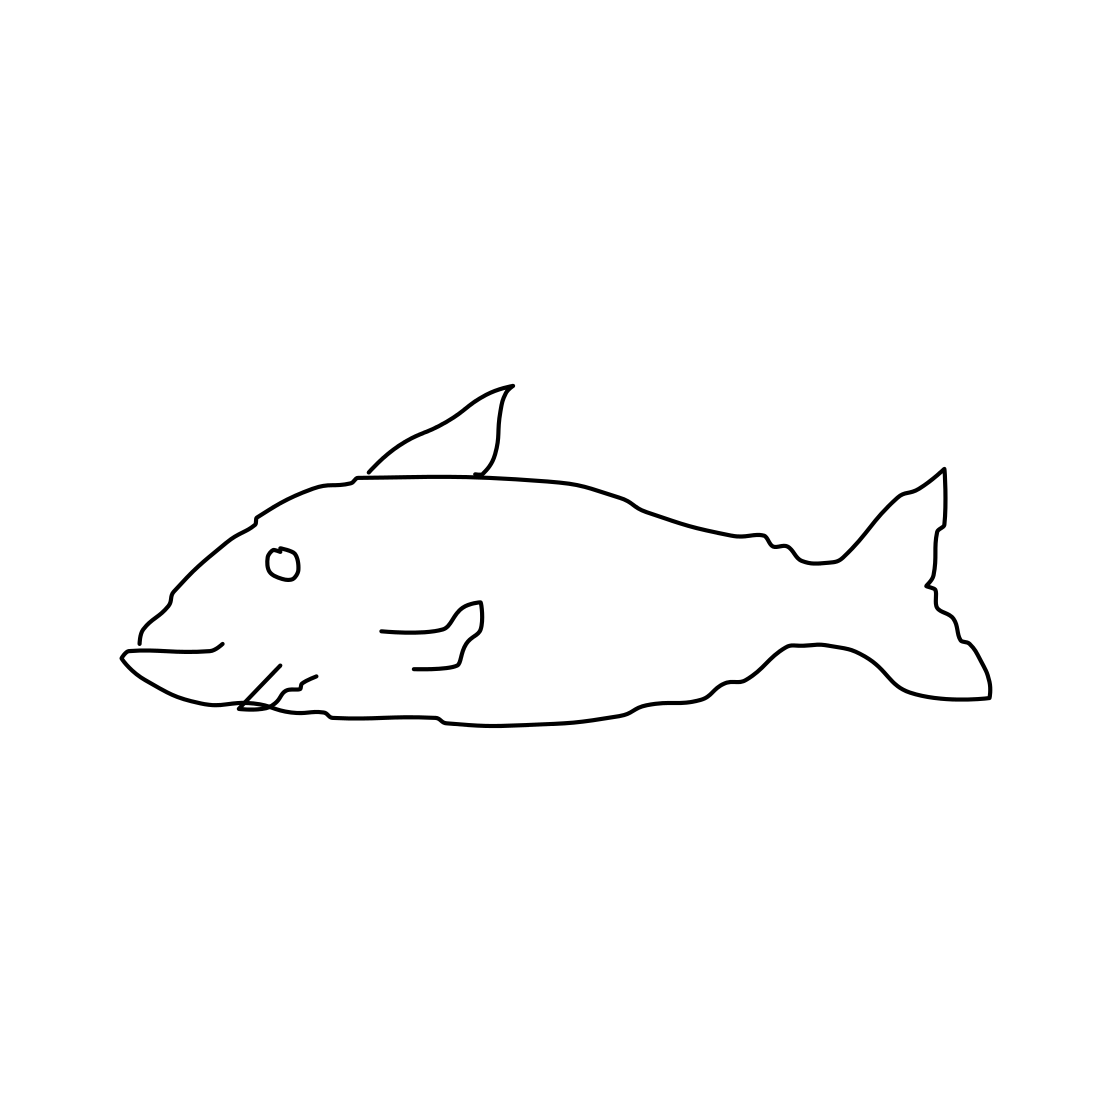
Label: shark